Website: slack
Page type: billing-address
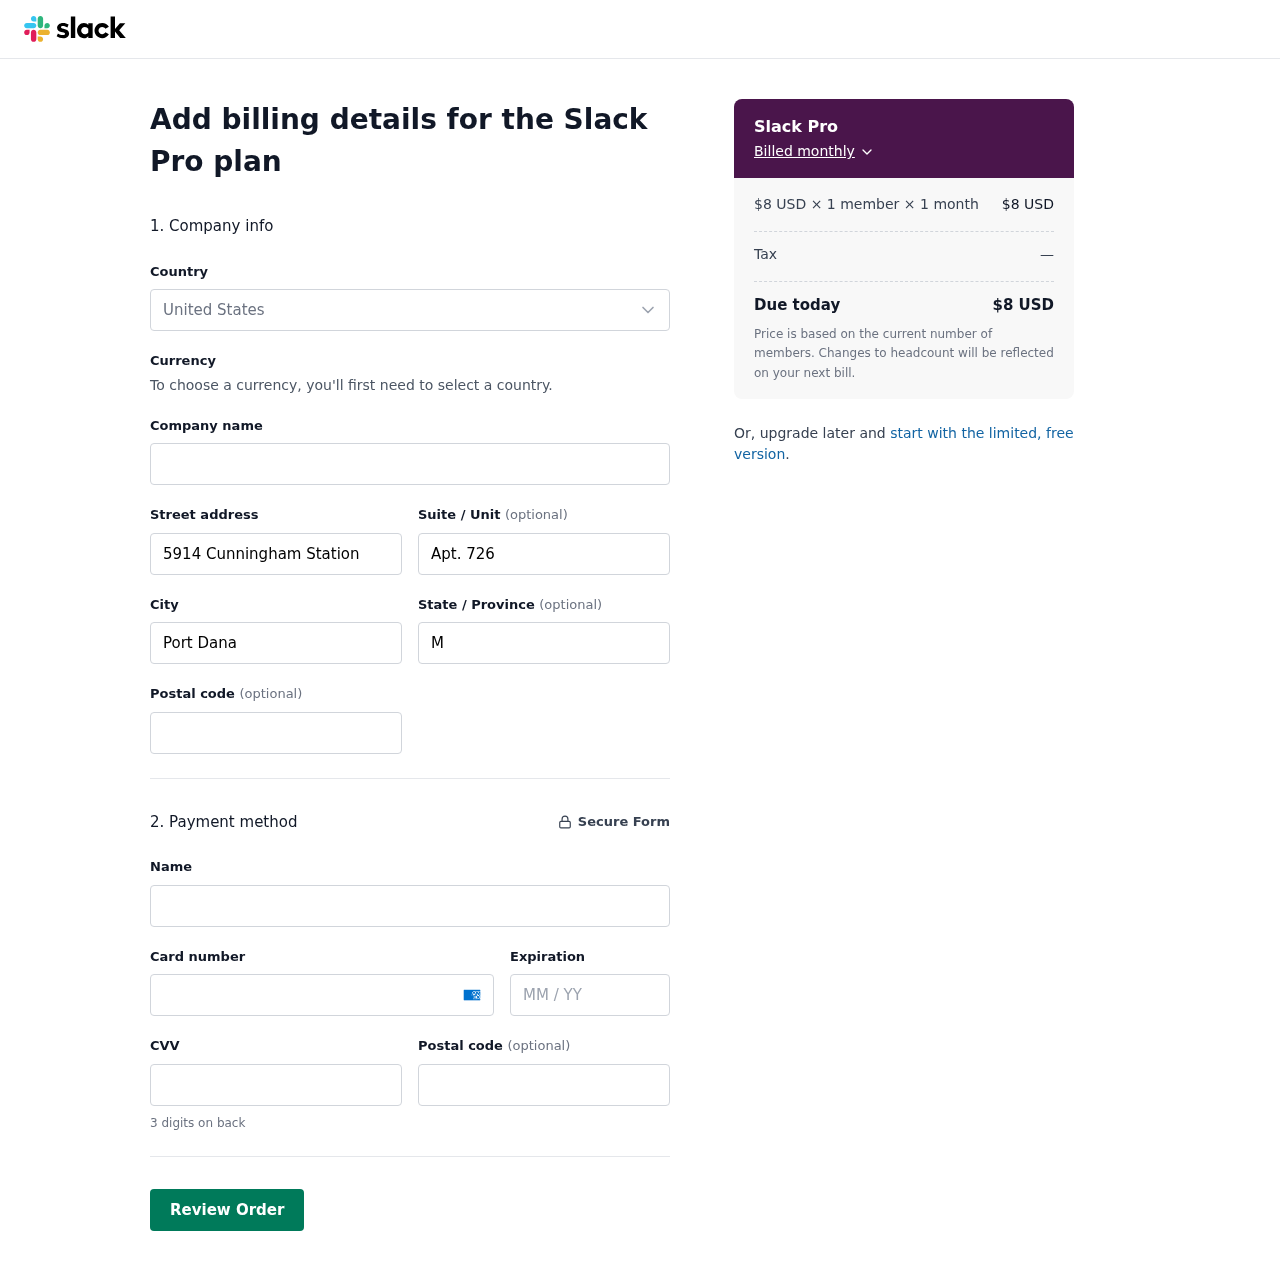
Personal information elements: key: PII_CARD_CVV
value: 6039
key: PII_CARD_EXPIRY
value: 11/30
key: PII_CARD_NUMBER
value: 3414 1411 0895 316
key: PII_CITY
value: Port Dana
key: PII_COUNTRY
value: United States
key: PII_FULLNAME
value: Michelle Conley
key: PII_POSTCODE
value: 42880
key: PII_POSTCODE2
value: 64739
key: PII_STATE
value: MH
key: PII_STREET
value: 5914 Cunningham Station
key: PII_STREET2
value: Apt. 726
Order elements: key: ORDER_PLAN_PRICE
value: $8 USD
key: ORDER_NUM_MEMBERS
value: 1 member
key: ORDER_NUM_MONTHS
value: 1 month
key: ORDER_SUBTOTAL
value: $8 USD
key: ORDER_TAX
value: —
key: ORDER_TOTAL
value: $8 USD